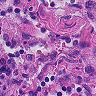
Metastatic tissue present: no